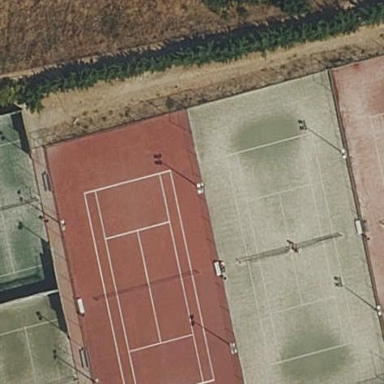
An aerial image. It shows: Tennis court in leisure pitch.